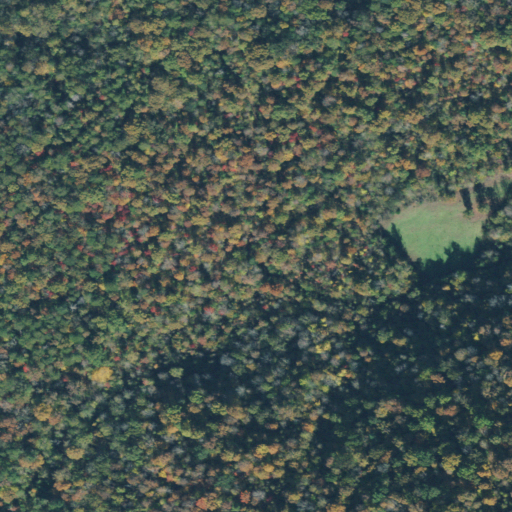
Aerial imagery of valley in Tennessee named Denny Cove containing deciduous forest, mixed forest, and pasture